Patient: sex M, age 64
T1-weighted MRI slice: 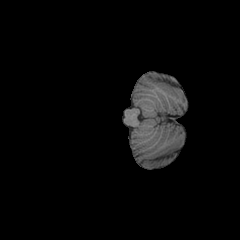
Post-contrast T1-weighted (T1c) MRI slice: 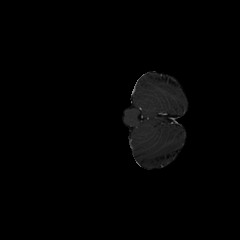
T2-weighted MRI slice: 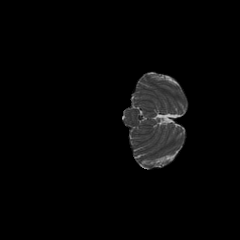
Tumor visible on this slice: no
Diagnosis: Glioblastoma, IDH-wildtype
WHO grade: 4